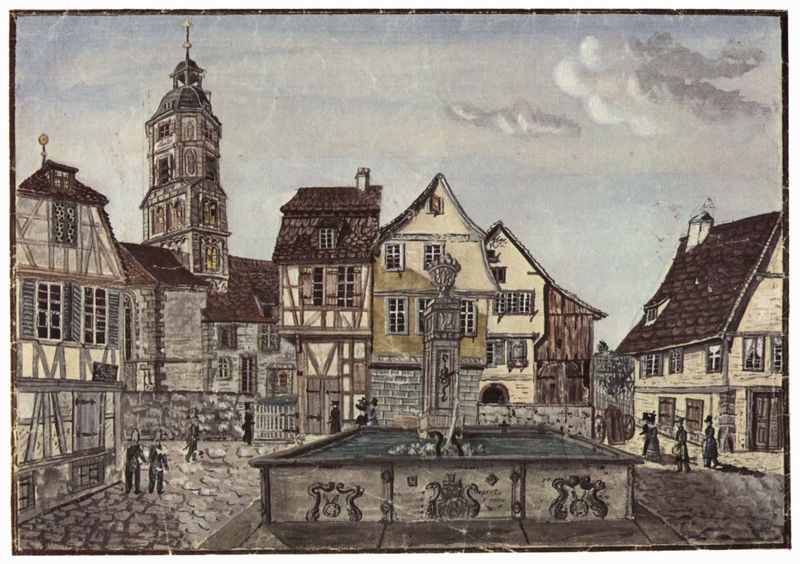
Titel: Schwäbisch Hall, Katharinenkirche
Künstler: Johann Georg Treuter
Standort: Schwäbisch Hall
Institution: Keckenburg-Museum
Schlagwörter: blau, himmel, mann, wasser, wolken, aquarell, frauen, gelb, grün, kirchturm, menschen, stadt, teich, braun, bunt, fenster, frau, grau, holz, hut, hüte, kleid, kleider, männer, strasse, zeichnung, dach, gebäude, haus, rot, weg, wolke, leute, ornament, alt, mensch, sockel, stein, steine, bild, häuser, kirche, gotik, brunnen, fensterläden, kamin, kamine, turm, bassin, skulptur, springbrunnen, farbig, fassade, fassaden, man, pflaster, türen, dorf, dächer, giebel, mauer, ziegel, grafik, graphik, hof, läden, markt, platz, wagen, uhr, stuck, balken, stadtansicht, straßen, fugen, tusche, fensterrahmen, glockenturm, gassen, gauben, hall, becken, druck, radierung, stich, kopfsteinpflaster, pflastersteine, bürger, koloriert, rathaus, mauern, mittelalter, fachwerk, fachwerkhaus, fachwerkhäuser, marktplatz, fontäne, wasserstrahl, postkarte, kupferstich, reliefs, wasserbecken, streben, brunne, strebe, stadtplatz, gebälk, historisch, dorfplatz, traufe, traufständig, dachgiebel, coloriert, innenstadt, altstadt, brunnenstock, giebelständig, steien, häser, nord, gefache, giebelhäuser, dorft, cisterne, dorfmitte, schwäbisch hall, sdorf, #menschen, fassedan, deutzsch